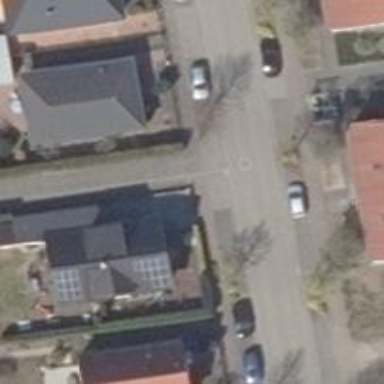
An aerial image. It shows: Living street.